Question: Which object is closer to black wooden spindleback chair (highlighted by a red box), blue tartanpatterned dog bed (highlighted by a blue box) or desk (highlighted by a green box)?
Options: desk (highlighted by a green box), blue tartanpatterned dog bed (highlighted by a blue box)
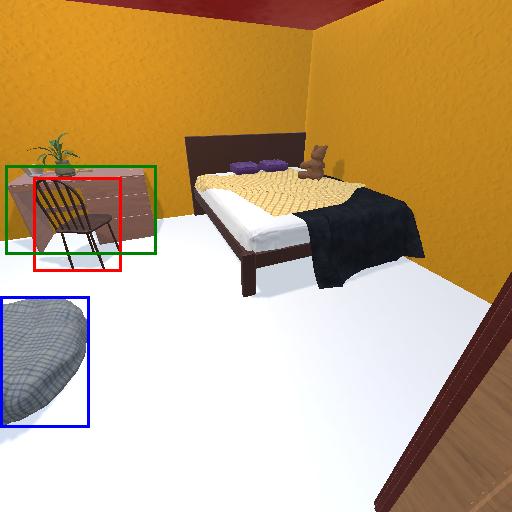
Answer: desk (highlighted by a green box)